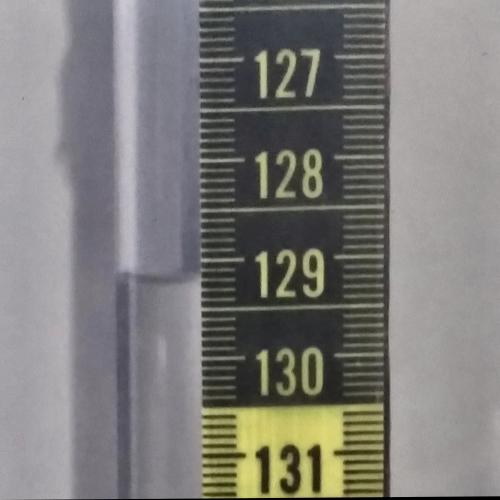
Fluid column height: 129.2 cm